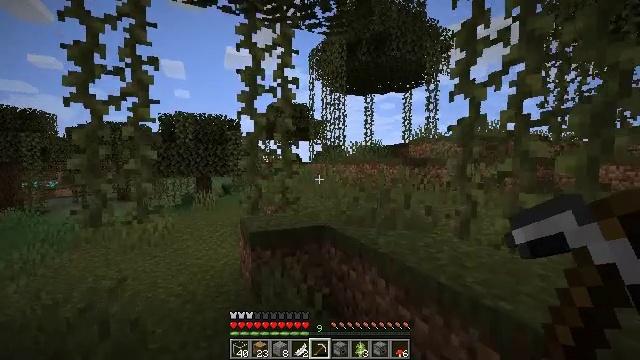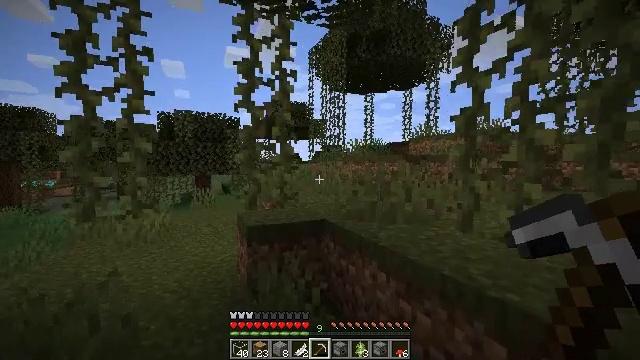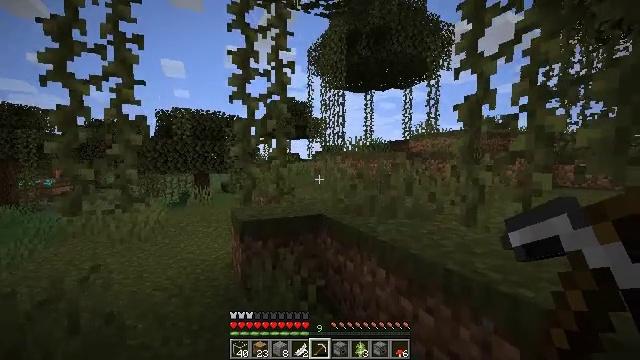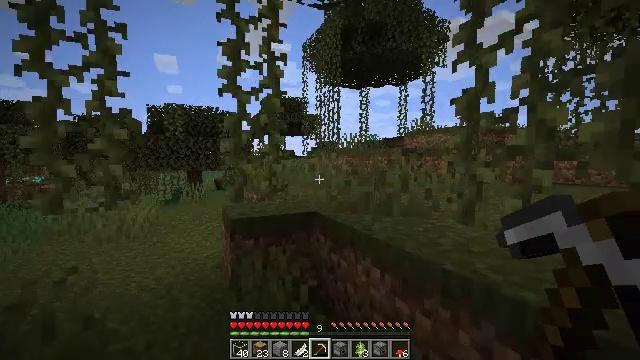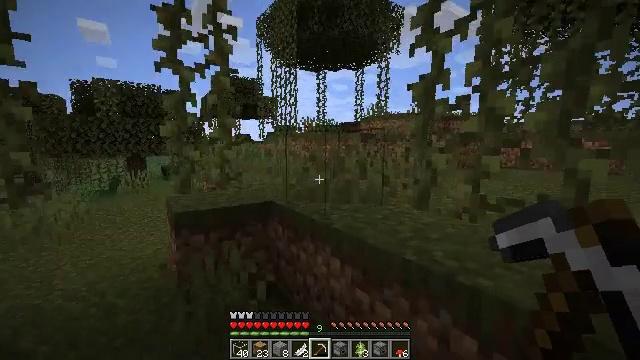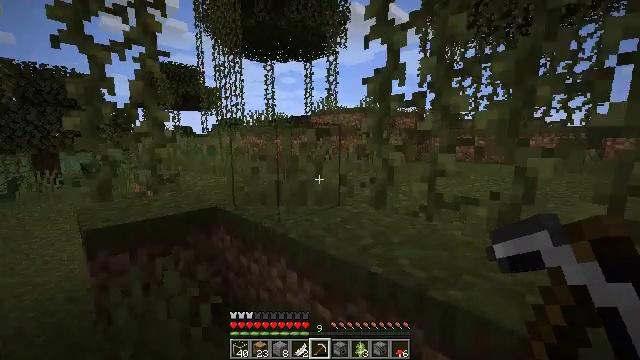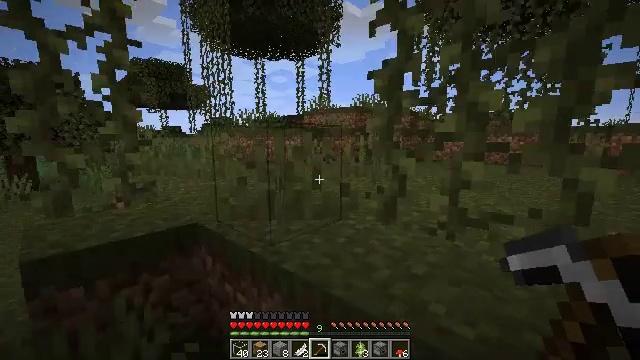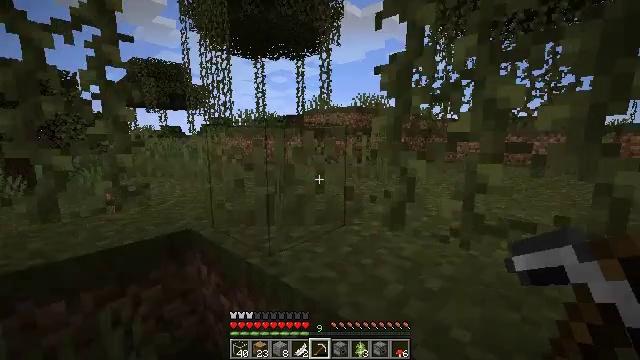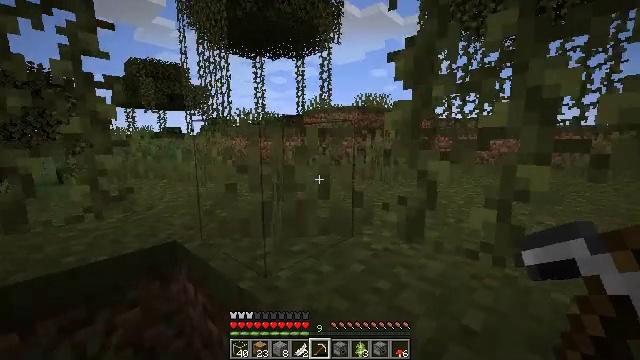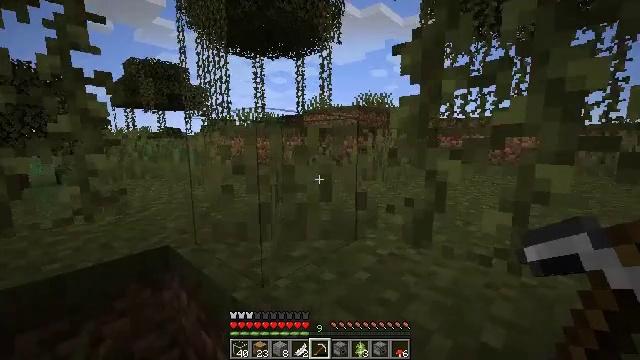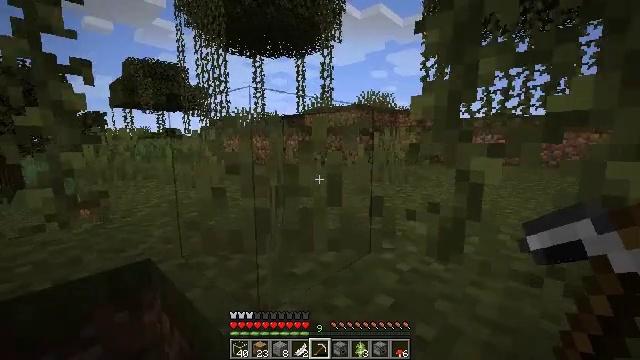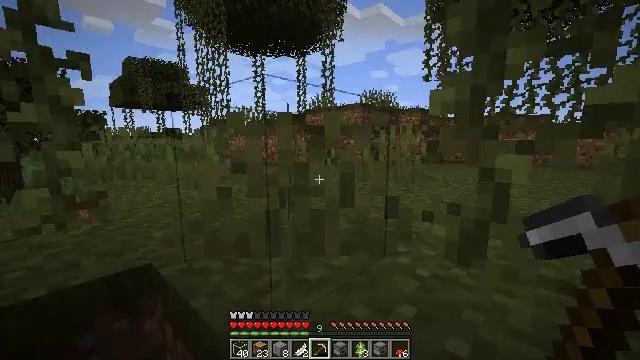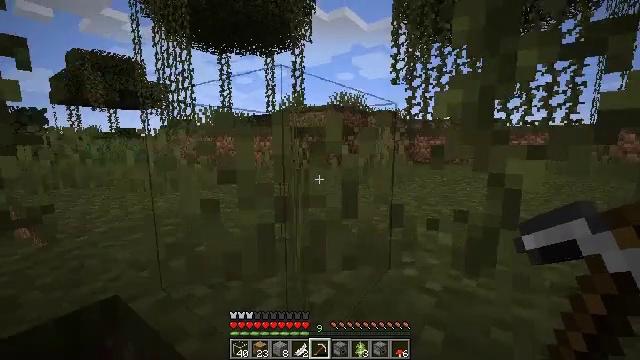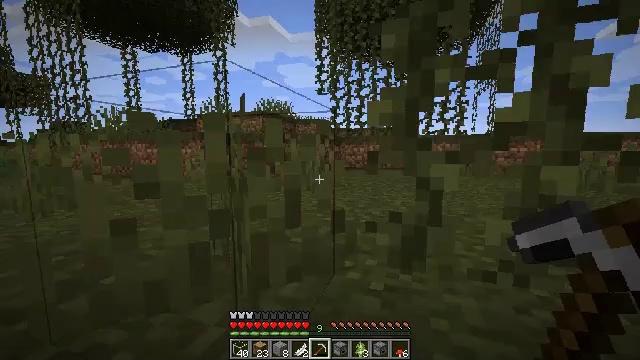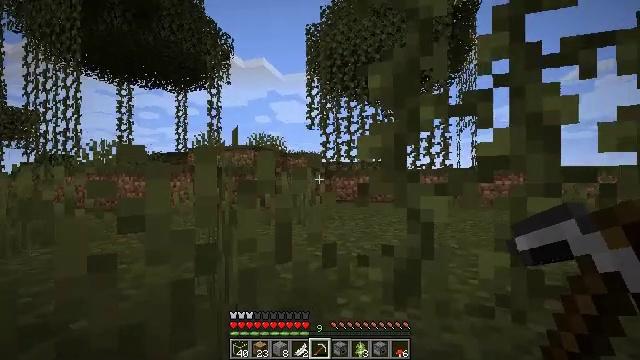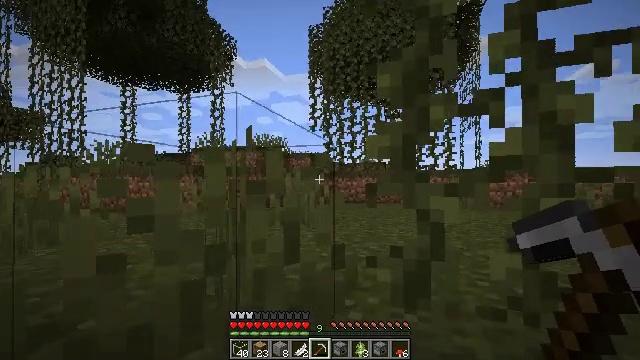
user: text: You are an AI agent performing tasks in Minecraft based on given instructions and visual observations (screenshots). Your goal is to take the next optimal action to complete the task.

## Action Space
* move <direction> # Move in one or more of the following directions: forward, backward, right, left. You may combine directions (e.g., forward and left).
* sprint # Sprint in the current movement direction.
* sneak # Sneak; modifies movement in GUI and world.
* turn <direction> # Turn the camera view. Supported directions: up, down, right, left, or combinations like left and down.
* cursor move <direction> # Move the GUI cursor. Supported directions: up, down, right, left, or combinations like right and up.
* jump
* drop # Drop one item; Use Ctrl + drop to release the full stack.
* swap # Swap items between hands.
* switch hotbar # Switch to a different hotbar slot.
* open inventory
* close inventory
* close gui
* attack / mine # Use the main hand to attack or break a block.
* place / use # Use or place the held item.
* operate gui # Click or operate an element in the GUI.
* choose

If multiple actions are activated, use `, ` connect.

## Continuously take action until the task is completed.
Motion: motion action
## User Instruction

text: Attack the granite stairs to break them.
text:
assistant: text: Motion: move forward
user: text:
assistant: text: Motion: move forward
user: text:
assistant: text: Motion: move forward, turn right
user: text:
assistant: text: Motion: move forward, turn right and down
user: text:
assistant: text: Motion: move forward, turn right and down
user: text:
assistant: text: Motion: move forward, turn right
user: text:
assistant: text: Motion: move forward
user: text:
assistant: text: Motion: move forward
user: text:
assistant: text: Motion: move forward
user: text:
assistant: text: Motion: move forward
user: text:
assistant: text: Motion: move forward
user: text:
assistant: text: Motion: move forward, turn right
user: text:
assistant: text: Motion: turn right and up
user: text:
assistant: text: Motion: turn right and up
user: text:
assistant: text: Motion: no_op
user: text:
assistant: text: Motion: no_op
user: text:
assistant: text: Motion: turn right and up
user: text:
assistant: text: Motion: turn right and up
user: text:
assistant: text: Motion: turn right
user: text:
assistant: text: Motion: no_op
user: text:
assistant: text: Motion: turn right
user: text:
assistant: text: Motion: no_op
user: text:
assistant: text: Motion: turn left and down
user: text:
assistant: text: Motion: turn left and down
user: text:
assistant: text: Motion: turn left
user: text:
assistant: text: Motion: turn left
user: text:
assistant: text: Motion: no_op
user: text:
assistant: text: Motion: no_op
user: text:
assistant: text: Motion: turn right
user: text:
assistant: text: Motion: turn left and up